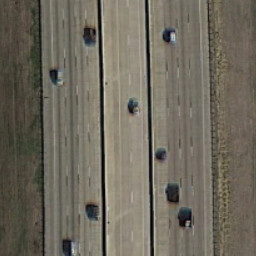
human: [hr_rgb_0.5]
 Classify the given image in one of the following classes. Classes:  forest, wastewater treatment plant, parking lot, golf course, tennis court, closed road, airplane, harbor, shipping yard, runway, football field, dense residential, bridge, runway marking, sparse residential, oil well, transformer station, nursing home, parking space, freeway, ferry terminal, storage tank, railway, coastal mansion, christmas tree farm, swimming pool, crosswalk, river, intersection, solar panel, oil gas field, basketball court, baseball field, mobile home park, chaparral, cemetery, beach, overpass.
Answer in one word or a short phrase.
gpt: freeway